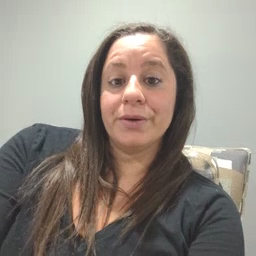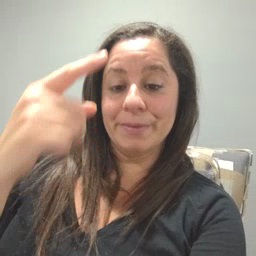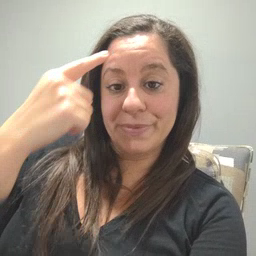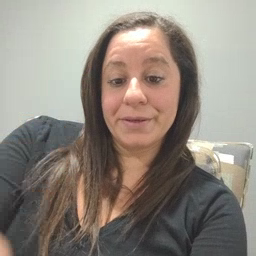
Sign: penny